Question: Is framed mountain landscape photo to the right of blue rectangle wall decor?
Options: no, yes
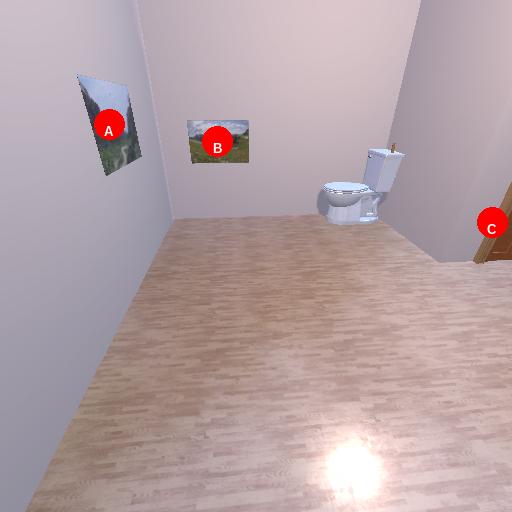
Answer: no